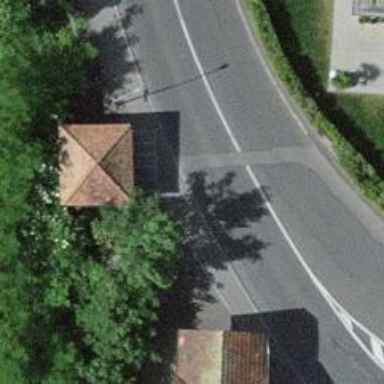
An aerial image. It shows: Asphalt cycleway that serves as link for cyclists.